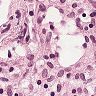
Metastatic tissue present: no